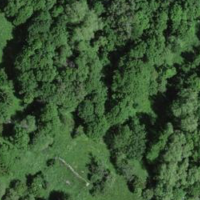
EUNIS habitat code: 44
Species observed at this site:
Hesperia comma
Motacilla cinerea
Dendrocopos major
Lanius collurio
Maniola jurtina
Buteo buteo
Ptyonoprogne rupestris
Capreolus capreolus
Pernis apivorus
Lysandra coridon
Coenonympha pamphilus
Melanargia galathea
Nucifraga caryocatactes
Scotopteryx chenopodiata
Arcyptera fusca
Delichon urbicum